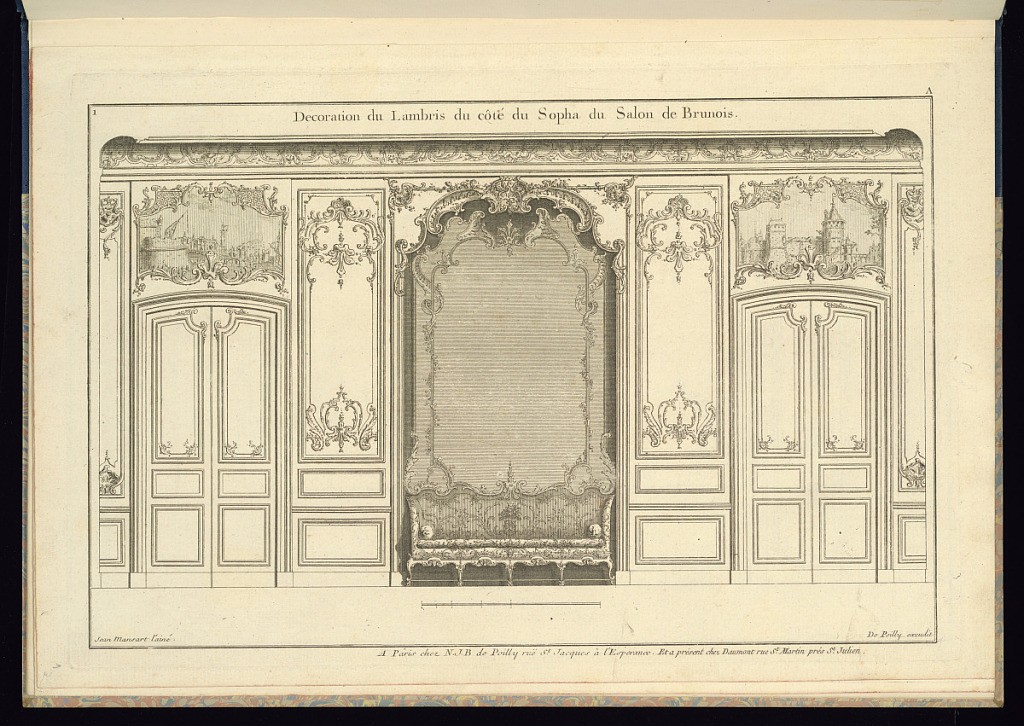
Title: Decoration du Lambris du côté du Sopha du Salon de Brunois
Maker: Jean Mansart de Jouy, French, 1705 - 1783
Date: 1750–75
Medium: Etching and engraving on laid paper
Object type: Print
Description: An architectural design print depicting an interior wall elevation for a Drawing Room in the Châteaux de Brunoy, designed by Jean Mansart de Jouy for Jean Pâris de Monmartel, marquis de Brunoy. The wall features a central sofa set into a niche flanked by paneling, doors with overdoor paintings, and a cornice. The paneling (boiserie) is decorated with rococo motifs - feathers, c-scrolls, s-scrolls, fleurons, scrolling leaves, shells, floral diaper pattern, and flowers. The plate is titled, numbered, and signed with a scale below the design.